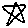
Label: star